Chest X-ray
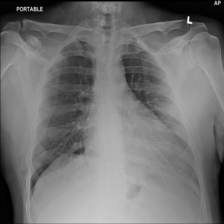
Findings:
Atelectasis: negative
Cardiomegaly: negative
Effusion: negative
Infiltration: negative
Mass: negative
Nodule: negative
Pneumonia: negative
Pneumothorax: negative
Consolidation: negative
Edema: negative
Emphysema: negative
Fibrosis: negative
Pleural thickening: negative
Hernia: negative